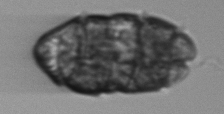
Label: Margalefidinium